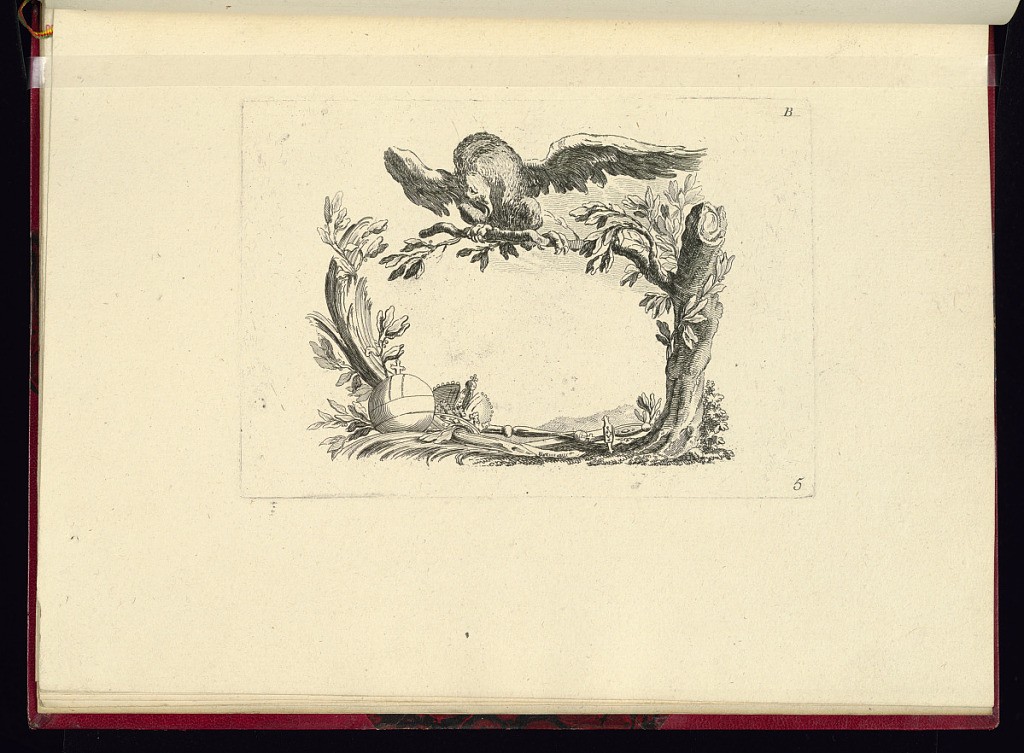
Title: Cartouche Design
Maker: Pierre-Philippe Choffard, French, 1730–1809
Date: ca.1760–75
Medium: Etching on laid paper
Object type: Print
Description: A cartouche design framed by a tree, landscape, palm leaves, ecclesiastical crown, orb and cross, sword and a bird perched above on a branch of the tree. The plate is numbered and lettered.